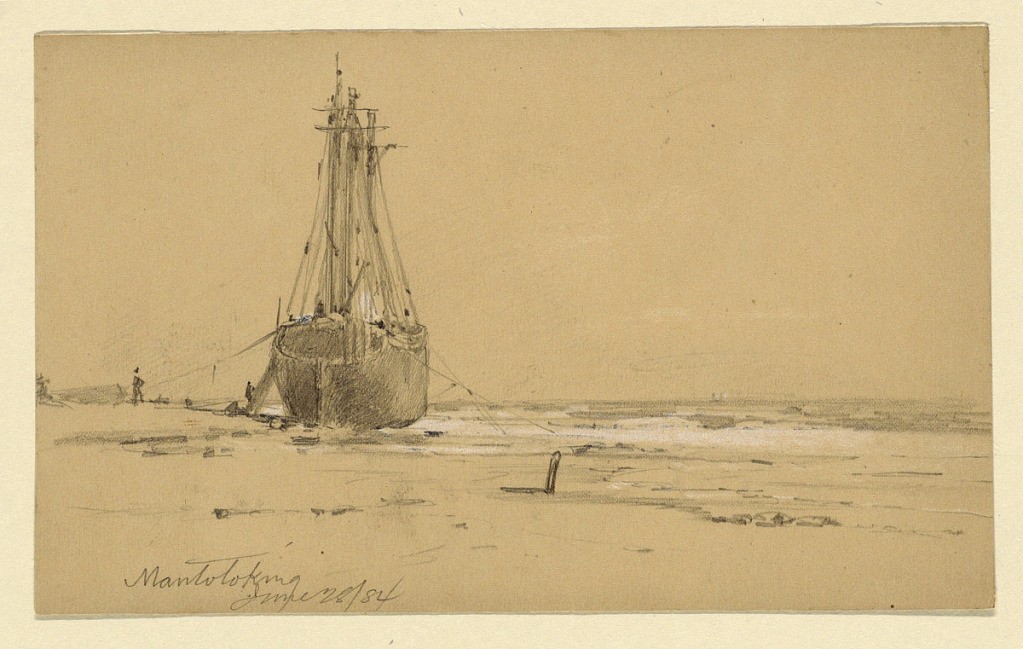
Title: At the seashore in Mantoloking
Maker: Howard Russell Butler, American, 1856 - 1934
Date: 1884
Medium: Black crayon. White heightening. Light brown paper.
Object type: Drawing
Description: Horizontal rectangle. A three-master stands upon the land, fastened by cords and logs.  It is shown from the stern. Caption, below at left: Mantoloking/June 28/84.